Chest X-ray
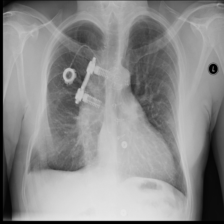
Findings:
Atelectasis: negative
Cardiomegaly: negative
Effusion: negative
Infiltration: negative
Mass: negative
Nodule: negative
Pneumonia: negative
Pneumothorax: negative
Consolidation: negative
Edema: negative
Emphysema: negative
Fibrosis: negative
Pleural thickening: negative
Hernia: negative